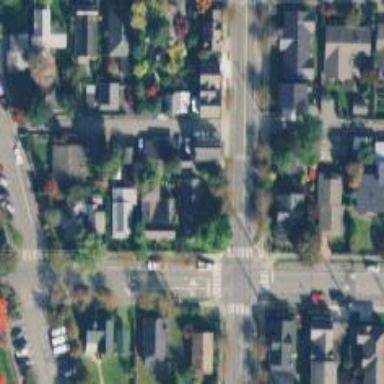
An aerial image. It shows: Marked road crossing.